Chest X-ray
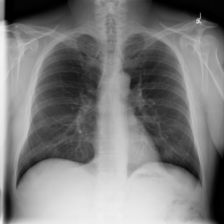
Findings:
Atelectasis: negative
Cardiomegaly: negative
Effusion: negative
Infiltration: negative
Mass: negative
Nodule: negative
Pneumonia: negative
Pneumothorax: negative
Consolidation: negative
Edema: negative
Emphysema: negative
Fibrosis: negative
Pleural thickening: negative
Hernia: negative